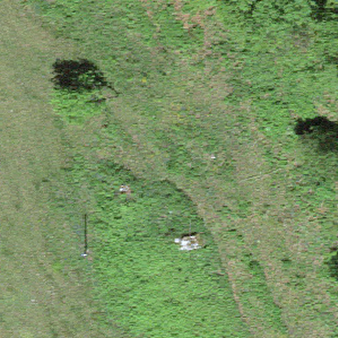
Label: other